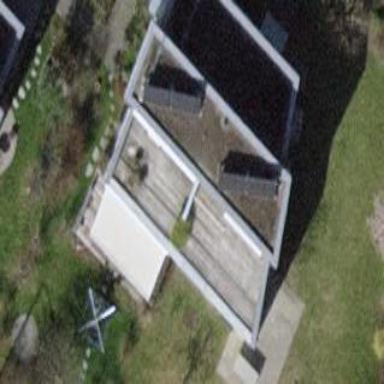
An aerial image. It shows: Terrace building.